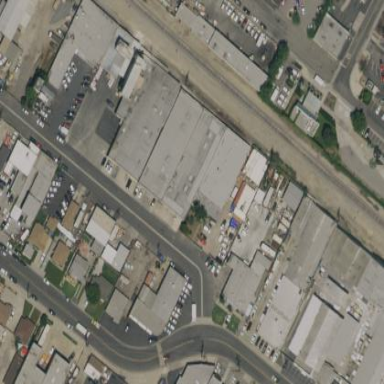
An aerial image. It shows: Warehouse building.